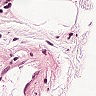
Metastatic tissue present: no